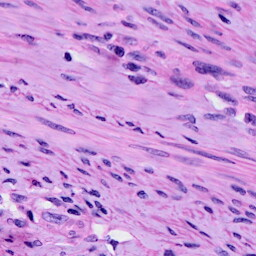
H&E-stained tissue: Cervix